Question: I want to access these child node data from the Firebase Realtime Database and display them in my app in Android Studio. How do I write code for that?

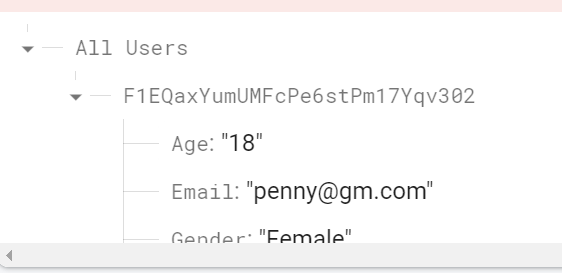
Answer: It's best to add to your question what Frank asked for, but since you're new, I'll give it a try and write some code for you. So in order to read the value of 'Age', 'Email', and 'Gender', you have to create a reference and attach a listener to it. Assuming that 'F1EQ...v302' is the UID of the logged-in user, the code for reading the data should look like this:
'''
String uid = FirebaseAuth.getInstance().getCurrentUser().getUid();
DatabaseReference db = FirebaseDatabase.getInstance().getReference();
DatabaseReference uidRef = db.child("All Users").child(uid);
uidRef.get().addOnCompleteListener(new OnCompleteListener<DataSnapshot>() {
@Override
public void onComplete(@NonNull Task<DataSnapshot> task) {
if (task.isSuccessful()) {
DataSnapshot snapshot = task.getResult();
String age = snapshot.child("Age").getValue(String.class);
String email = snapshot.child("Email").getValue(String.class);
String gender = snapshot.child("Gender").getValue(String.class);
Log.d("TAG", age + "/" + email + "/" + gender);
} else {
Log.d("TAG", task.getException().getMessage()); //Never ignore potential errors!
}
}
});
'''
The result in the logcat will be:
'''
18/penny@gm.com/Female
'''
Besides that, it makes more sense to set the 'Age' property to be a number, rather than a string. If you need it later as a string, you can simply convert it into your application code.
If you want to get the data from all users, indeed you need a loop:
'''
DatabaseReference db = FirebaseDatabase.getInstance().getReference();
DatabaseReference allUsersRef = db.child("All Users");
allUsersRef.get().addOnCompleteListener(new OnCompleteListener<DataSnapshot>() {
@Override
public void onComplete(@NonNull Task<DataSnapshot> task) {
if (task.isSuccessful()) {
for (DataSnapshot ds : task.getResult().getChildren()) {
String age = ds.child("Age").getValue(String.class);
String email = ds.child("Email").getValue(String.class);
String gender = ds.child("Gender").getValue(String.class);
Log.d("TAG", age + "/" + email + "/" + gender);
}
} else {
Log.d("TAG", task.getException().getMessage()); //Never ignore potential errors!
}
}
});
'''